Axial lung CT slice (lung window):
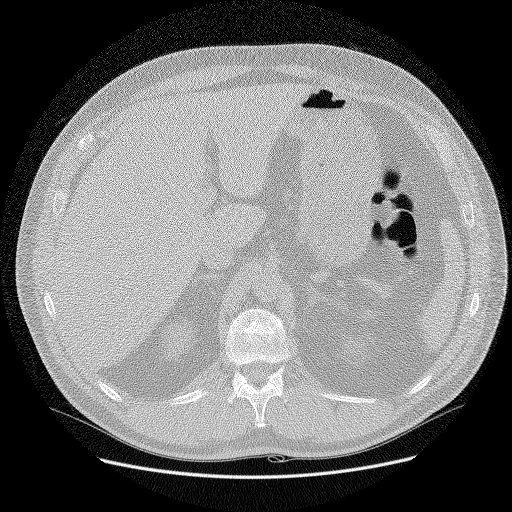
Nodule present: no